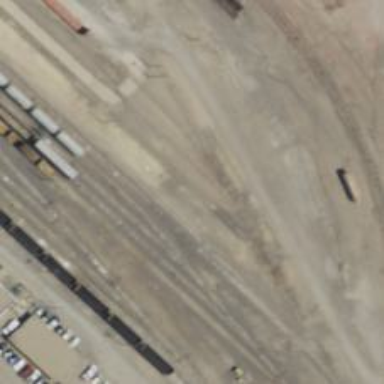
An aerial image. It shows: Railway siding for service.